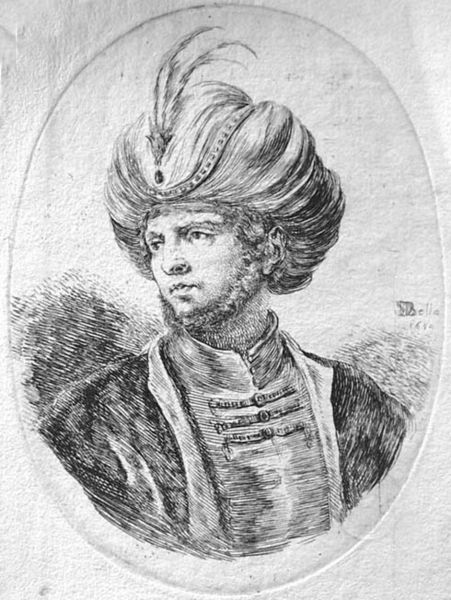
Titel: Mehrere Köpfe nach Art der Perser frisiert (Plusieurs têtes coiffées à la persiennes): Büste eines jungen, in Dreiviertelansicht nach rechts gewandten Türken
Künstler: Stefano della Bella
Standort: Karlsruhe
Institution: Staatliche Kunsthalle Karlsruhe
Schlagwörter: feder, mann, schatten, weiß, grau, kleid, mund, nase, ohr, profil, schwarz, skizze, zeichnung, blick, bart, hemd, jacke, augen, band, barock, federn, geschichte, gesicht, kragen, stein, trauer, hals, portrait, porträt, hügel, haare, kostüm, mantel, adel, knopf, ohren, perle, potrait, schulter, oval, rund, adlig, schrift, könig, melancholie, melancholisch, nachdenklich, knöpfe, kinnbart, striche, tusche, medaillon, orient, orientalisch, druck, schwarz-weiss, stich, uniform, soldat, backenbart, herrscher, gravur, junger mann, halbprofil, schmcuk, prinz, edelstein, federschmuck, bänder, kupferstich, indien, kopfschmuck, turban, türkei, verschluss, ornat, sultan, zeichung, türke, osmane, orientale, moslem, ruck, wehmut, köing, bella, zwiebelhut, mella, edelsteinbesetzt, türkisches reich, blick zur seite gewand, blick zur seite gewandt